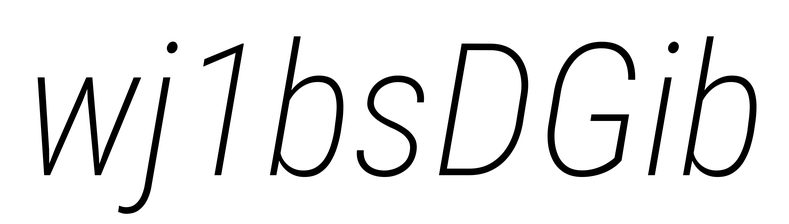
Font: Roboto-Italic_Condensed_ExtraLight_Italic